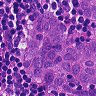
Metastatic tissue present: yes